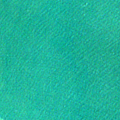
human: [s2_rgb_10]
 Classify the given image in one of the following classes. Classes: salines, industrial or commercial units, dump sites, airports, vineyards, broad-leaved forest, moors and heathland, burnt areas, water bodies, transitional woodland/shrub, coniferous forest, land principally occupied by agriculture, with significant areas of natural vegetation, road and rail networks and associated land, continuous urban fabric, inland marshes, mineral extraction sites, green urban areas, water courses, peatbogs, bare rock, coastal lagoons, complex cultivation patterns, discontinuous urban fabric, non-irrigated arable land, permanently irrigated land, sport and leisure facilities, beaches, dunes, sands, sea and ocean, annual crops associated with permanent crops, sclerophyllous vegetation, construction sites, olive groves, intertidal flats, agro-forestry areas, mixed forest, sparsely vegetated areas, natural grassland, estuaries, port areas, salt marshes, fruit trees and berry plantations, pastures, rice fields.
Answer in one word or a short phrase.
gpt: sea and ocean